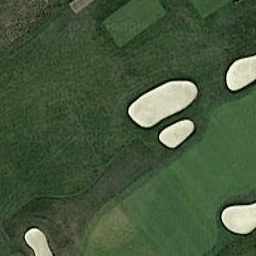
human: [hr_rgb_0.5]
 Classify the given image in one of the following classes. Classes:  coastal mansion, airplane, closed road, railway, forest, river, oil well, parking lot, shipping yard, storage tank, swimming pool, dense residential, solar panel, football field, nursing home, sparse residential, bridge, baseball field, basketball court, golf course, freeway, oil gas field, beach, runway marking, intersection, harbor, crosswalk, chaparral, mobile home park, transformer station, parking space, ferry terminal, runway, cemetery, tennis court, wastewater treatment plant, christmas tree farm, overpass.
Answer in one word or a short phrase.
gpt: golf course